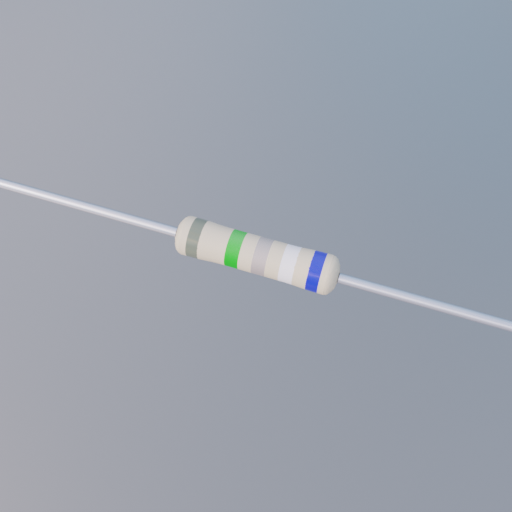
Resistor colour bands (in order): gray, green, silver, white, blue